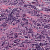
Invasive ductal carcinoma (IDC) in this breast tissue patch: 1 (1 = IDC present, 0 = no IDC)